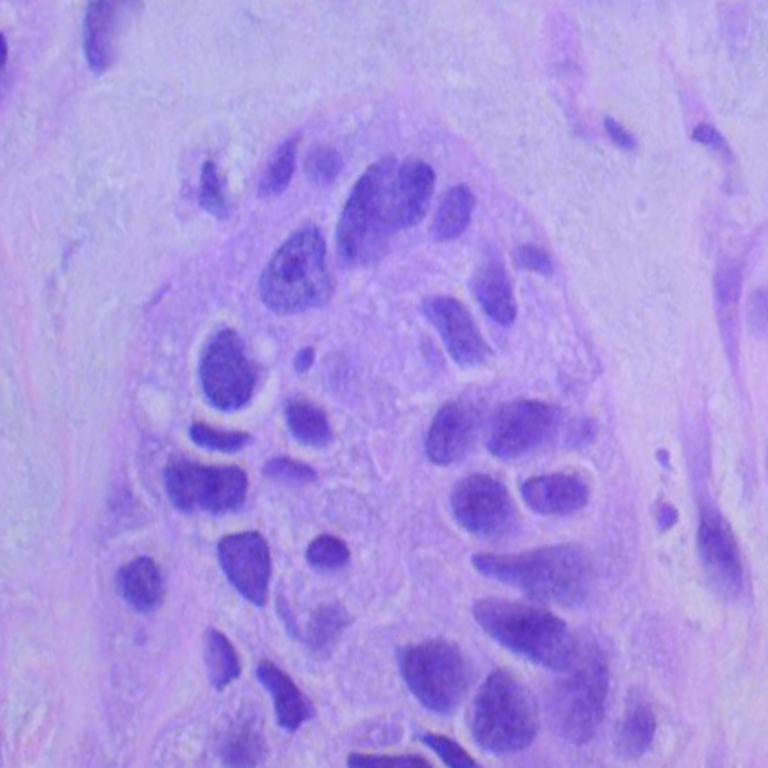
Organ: lung
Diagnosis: squamous carcinomas